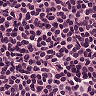
Metastatic tissue present: no